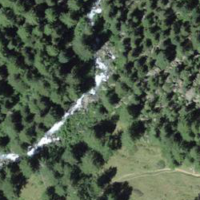
EUNIS habitat code: 43
Species observed at this site:
Juniperus communis